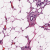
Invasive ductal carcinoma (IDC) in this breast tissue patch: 0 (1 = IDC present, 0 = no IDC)